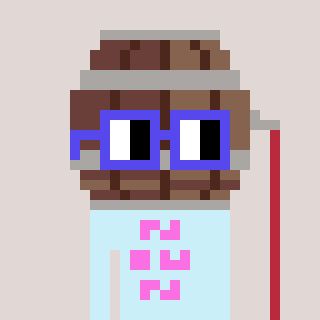
a pixel art character with square blue glasses, a wine barrel-shaped head and a cold-colored body on a warm background